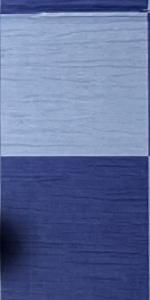
Label: Empty